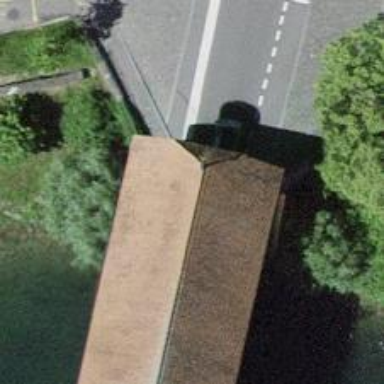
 featuring bridge. There are sidewalks on both sides."